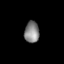
Tissue: lung
Cell type: Endothelial cells
Senescence score: 0.7288
Nuclear area (px): 310
Mean DAPI intensity: 131.781